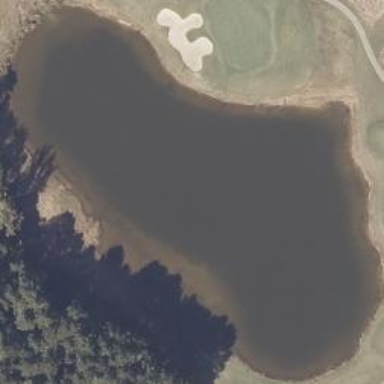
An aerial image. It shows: Water hazard in golf course. The hazard is natural water feature.